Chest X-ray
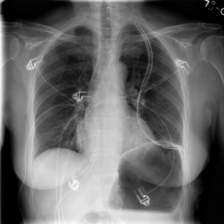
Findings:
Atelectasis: negative
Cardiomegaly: negative
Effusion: negative
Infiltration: negative
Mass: negative
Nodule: negative
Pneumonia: negative
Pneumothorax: negative
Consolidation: negative
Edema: negative
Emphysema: negative
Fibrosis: negative
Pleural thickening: negative
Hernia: negative